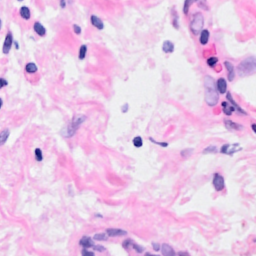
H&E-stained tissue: Breast